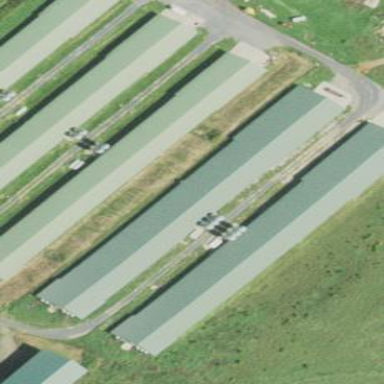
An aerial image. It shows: Farm auxiliary building.